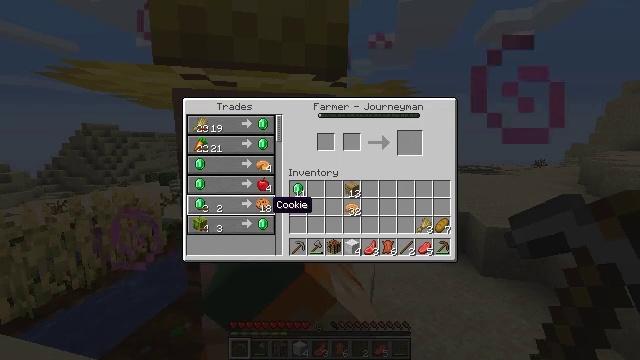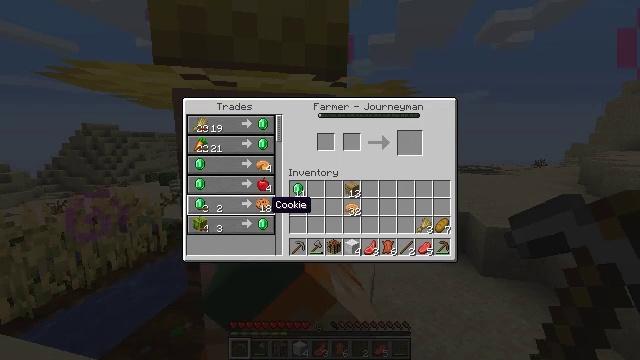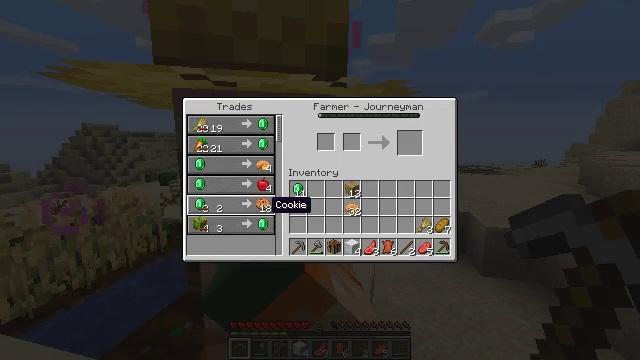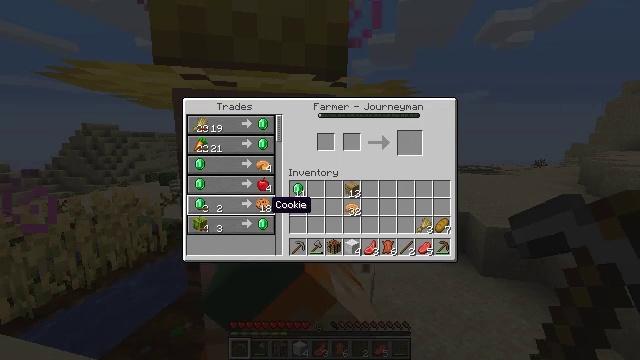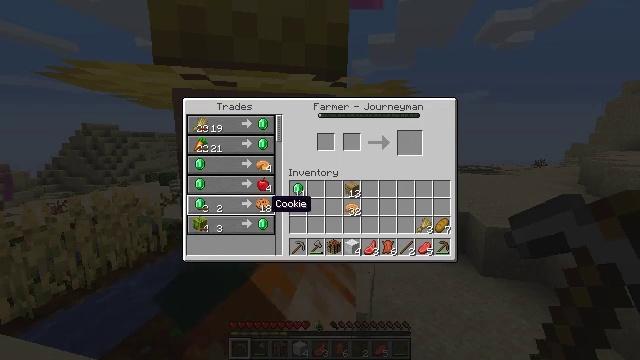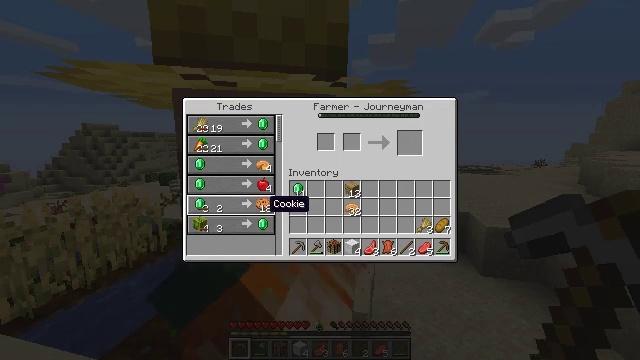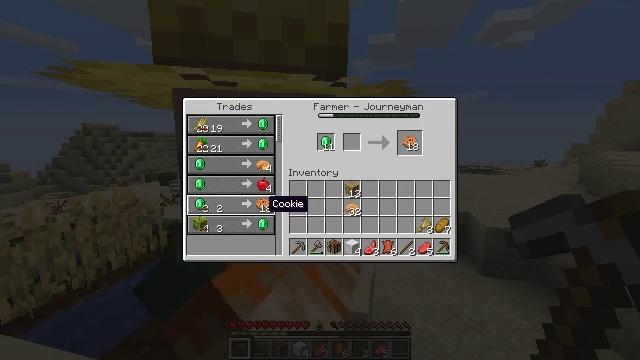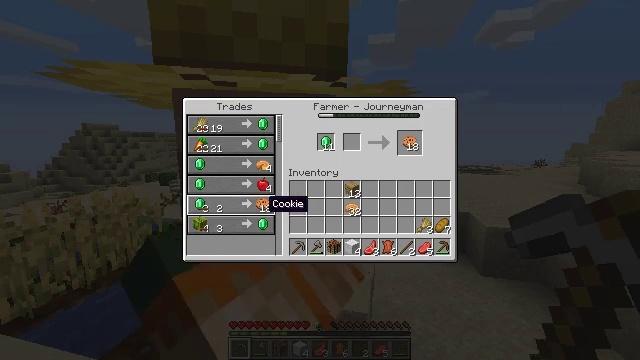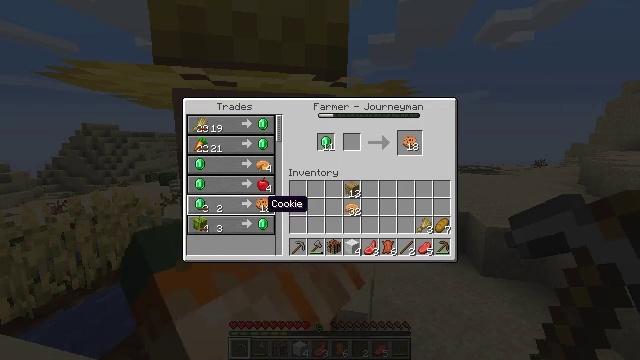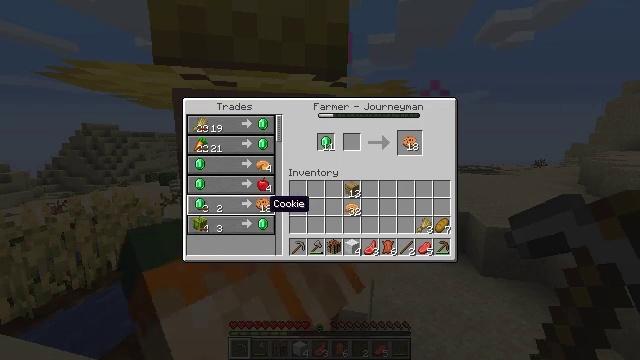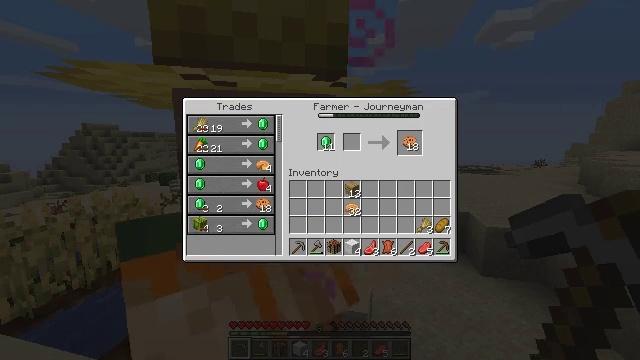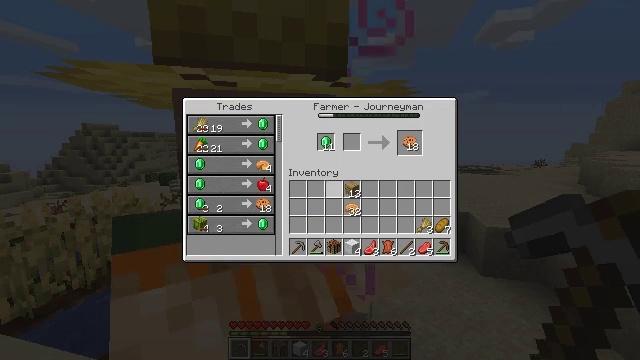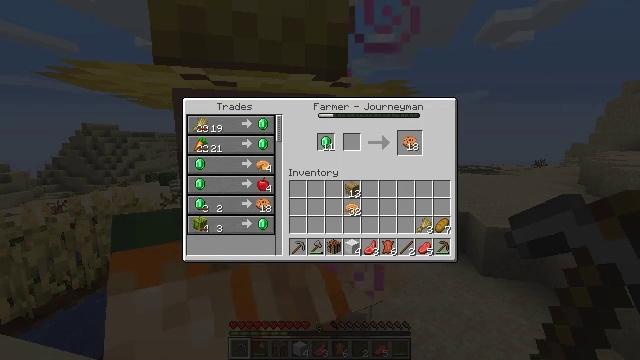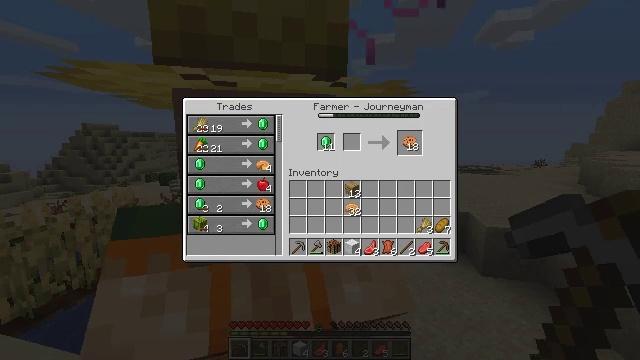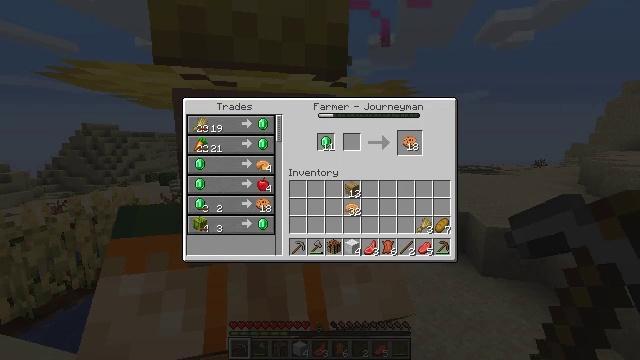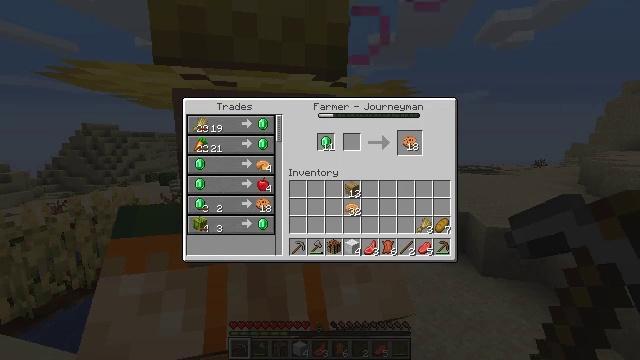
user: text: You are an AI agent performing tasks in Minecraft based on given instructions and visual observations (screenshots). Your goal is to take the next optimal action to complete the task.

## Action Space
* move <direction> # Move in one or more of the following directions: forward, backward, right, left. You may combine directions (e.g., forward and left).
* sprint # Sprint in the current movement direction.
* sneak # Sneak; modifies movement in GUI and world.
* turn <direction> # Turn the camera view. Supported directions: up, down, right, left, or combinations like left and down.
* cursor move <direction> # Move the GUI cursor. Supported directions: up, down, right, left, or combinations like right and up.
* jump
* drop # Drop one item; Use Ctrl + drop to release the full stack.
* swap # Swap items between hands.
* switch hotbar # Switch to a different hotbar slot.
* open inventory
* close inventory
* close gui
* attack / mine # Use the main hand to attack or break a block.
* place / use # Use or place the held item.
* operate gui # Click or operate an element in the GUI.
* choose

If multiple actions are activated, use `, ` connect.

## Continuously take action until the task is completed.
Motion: motion action
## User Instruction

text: Craft a cookie.
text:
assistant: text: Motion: no_op
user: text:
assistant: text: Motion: no_op
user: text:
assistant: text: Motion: no_op
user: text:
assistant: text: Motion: no_op
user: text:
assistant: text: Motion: no_op
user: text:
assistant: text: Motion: operate gui
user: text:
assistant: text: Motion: operate gui
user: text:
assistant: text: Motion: no_op
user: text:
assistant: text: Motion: no_op
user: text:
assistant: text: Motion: cursor move right
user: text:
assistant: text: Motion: cursor move right and up
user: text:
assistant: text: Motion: cursor move right and up
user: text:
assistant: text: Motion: cursor move right and up
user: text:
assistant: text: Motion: no_op
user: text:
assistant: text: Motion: no_op
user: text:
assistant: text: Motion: cursor move left
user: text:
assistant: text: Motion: no_op
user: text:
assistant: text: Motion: cursor move left
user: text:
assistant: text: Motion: cursor move left
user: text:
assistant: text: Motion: no_op
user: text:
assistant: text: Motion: no_op
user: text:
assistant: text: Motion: no_op
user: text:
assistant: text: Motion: no_op
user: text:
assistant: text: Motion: no_op
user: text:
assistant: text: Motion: no_op
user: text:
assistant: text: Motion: no_op
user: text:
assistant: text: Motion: no_op
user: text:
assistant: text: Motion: no_op
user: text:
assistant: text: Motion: no_op
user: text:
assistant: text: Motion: no_op